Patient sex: F
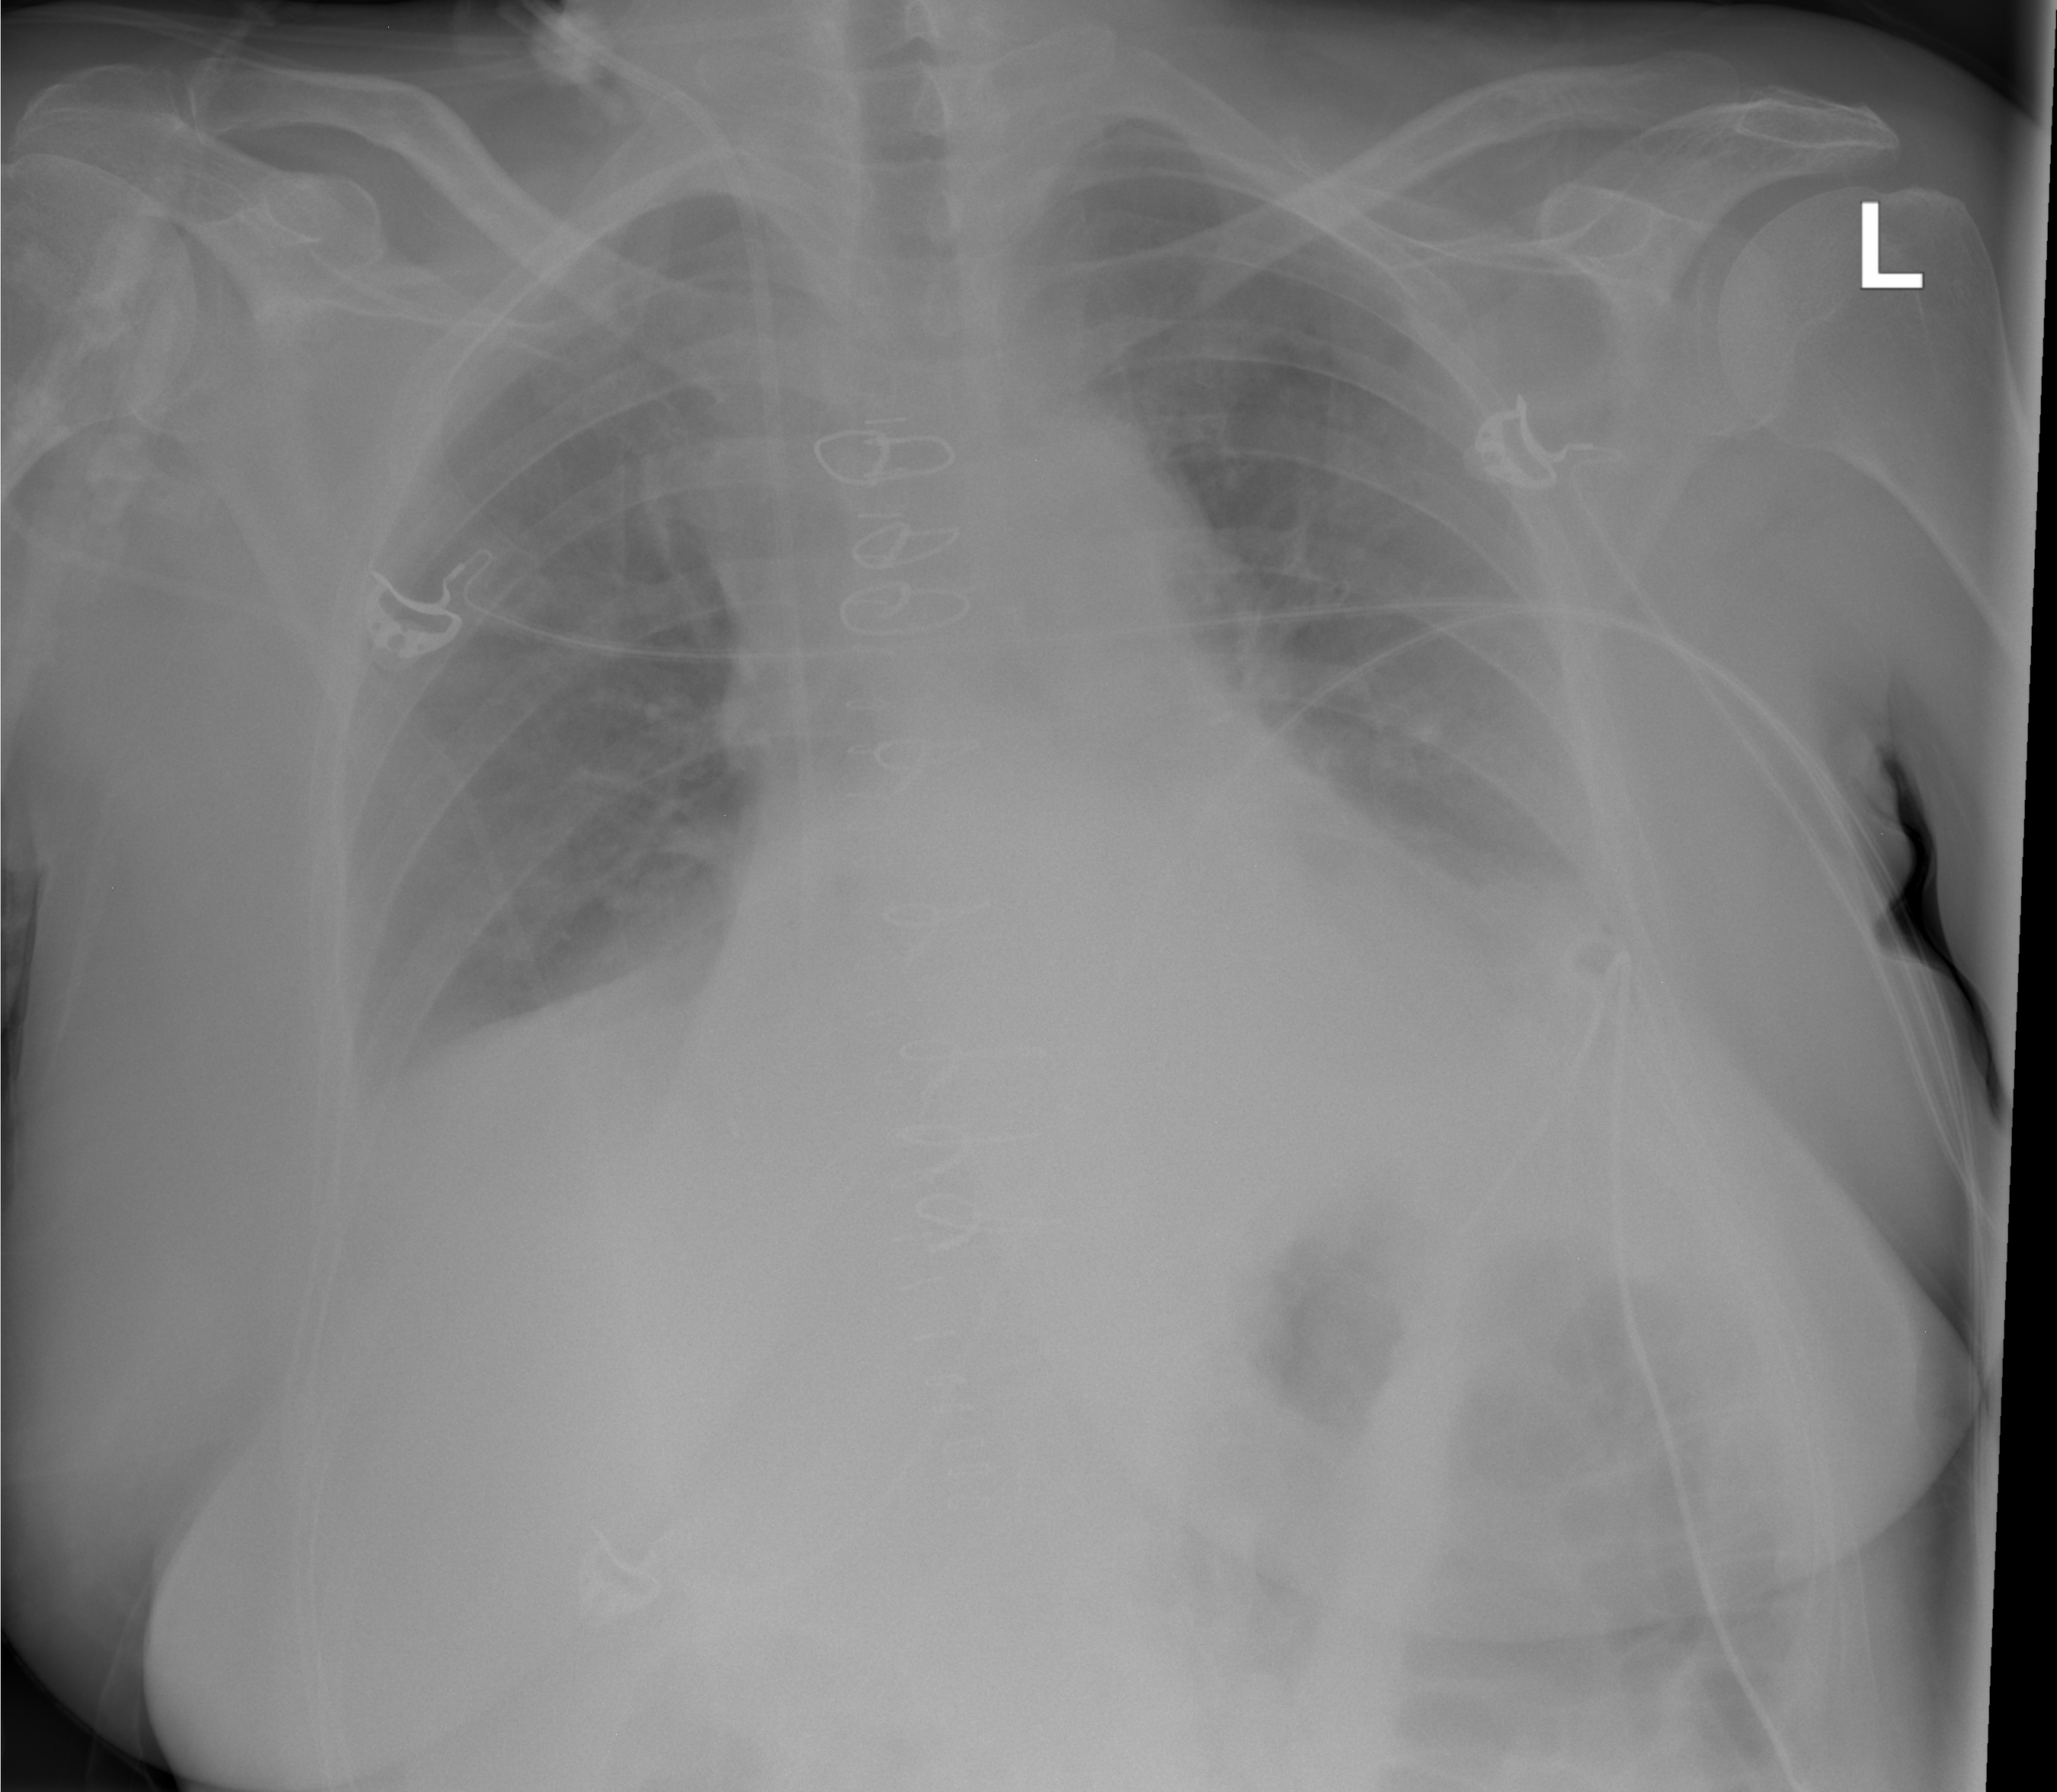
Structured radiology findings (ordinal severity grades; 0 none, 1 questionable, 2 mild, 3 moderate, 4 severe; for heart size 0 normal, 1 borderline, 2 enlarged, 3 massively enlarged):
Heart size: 0
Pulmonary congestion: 1
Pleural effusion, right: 1
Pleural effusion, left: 1
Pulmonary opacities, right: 0
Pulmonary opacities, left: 0
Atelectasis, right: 2
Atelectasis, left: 2